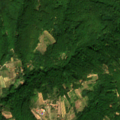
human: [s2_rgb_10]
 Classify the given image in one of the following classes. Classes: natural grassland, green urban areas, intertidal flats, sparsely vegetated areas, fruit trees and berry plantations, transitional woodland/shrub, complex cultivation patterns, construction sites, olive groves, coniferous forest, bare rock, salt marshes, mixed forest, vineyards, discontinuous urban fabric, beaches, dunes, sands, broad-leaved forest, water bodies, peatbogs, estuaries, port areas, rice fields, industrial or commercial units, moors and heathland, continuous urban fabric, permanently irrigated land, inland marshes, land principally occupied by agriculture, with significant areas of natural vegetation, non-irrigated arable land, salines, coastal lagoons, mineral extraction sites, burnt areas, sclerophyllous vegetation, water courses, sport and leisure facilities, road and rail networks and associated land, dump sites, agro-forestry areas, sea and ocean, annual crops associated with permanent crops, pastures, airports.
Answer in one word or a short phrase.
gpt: complex cultivation patterns, land principally occupied by agriculture, with significant areas of natural vegetation, broad-leaved forest